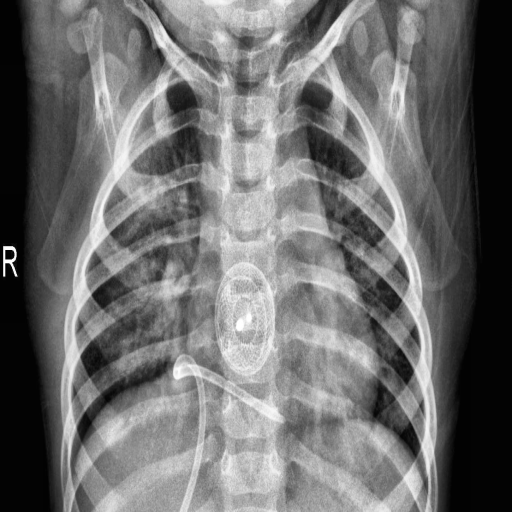
Finding: PNEUMONIA